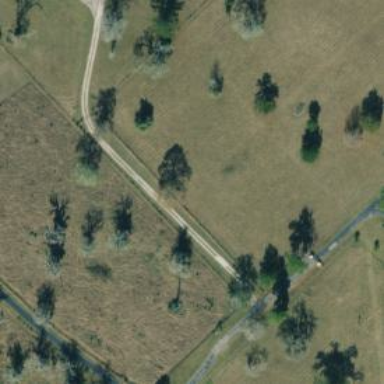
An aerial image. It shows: Driveway.